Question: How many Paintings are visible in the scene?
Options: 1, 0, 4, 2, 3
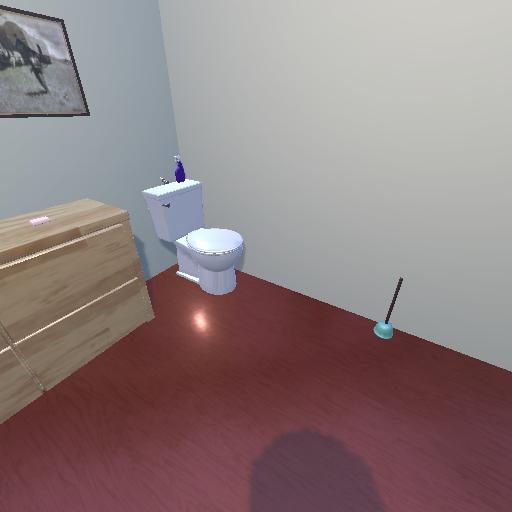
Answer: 1